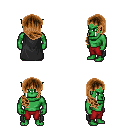
a pixel art fantasy rpg character, male body template, orc, green skin, black cape, red pants, brown right-swept hairstyle, four views (front, back, left, right), 2x2 character sprite sheet, small pixel art, hard edges, no anti-aliasing